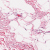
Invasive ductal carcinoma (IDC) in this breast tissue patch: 0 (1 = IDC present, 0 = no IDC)